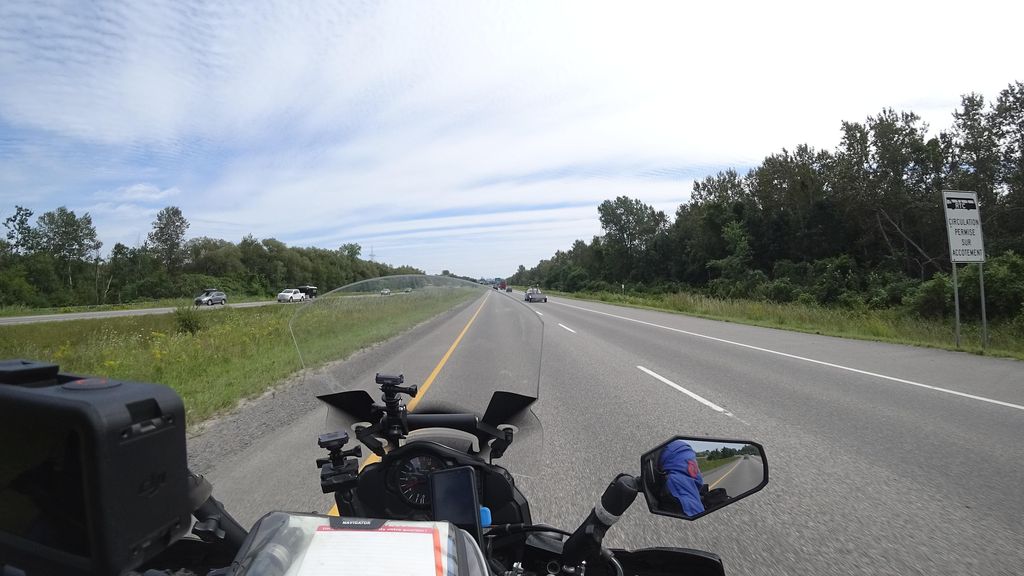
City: quebec_city